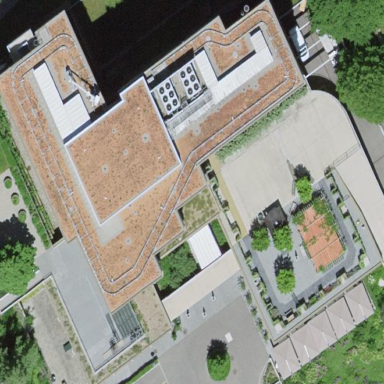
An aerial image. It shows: Nursing home building.